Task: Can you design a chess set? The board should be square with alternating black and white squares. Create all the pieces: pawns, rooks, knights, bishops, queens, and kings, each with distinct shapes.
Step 3801:
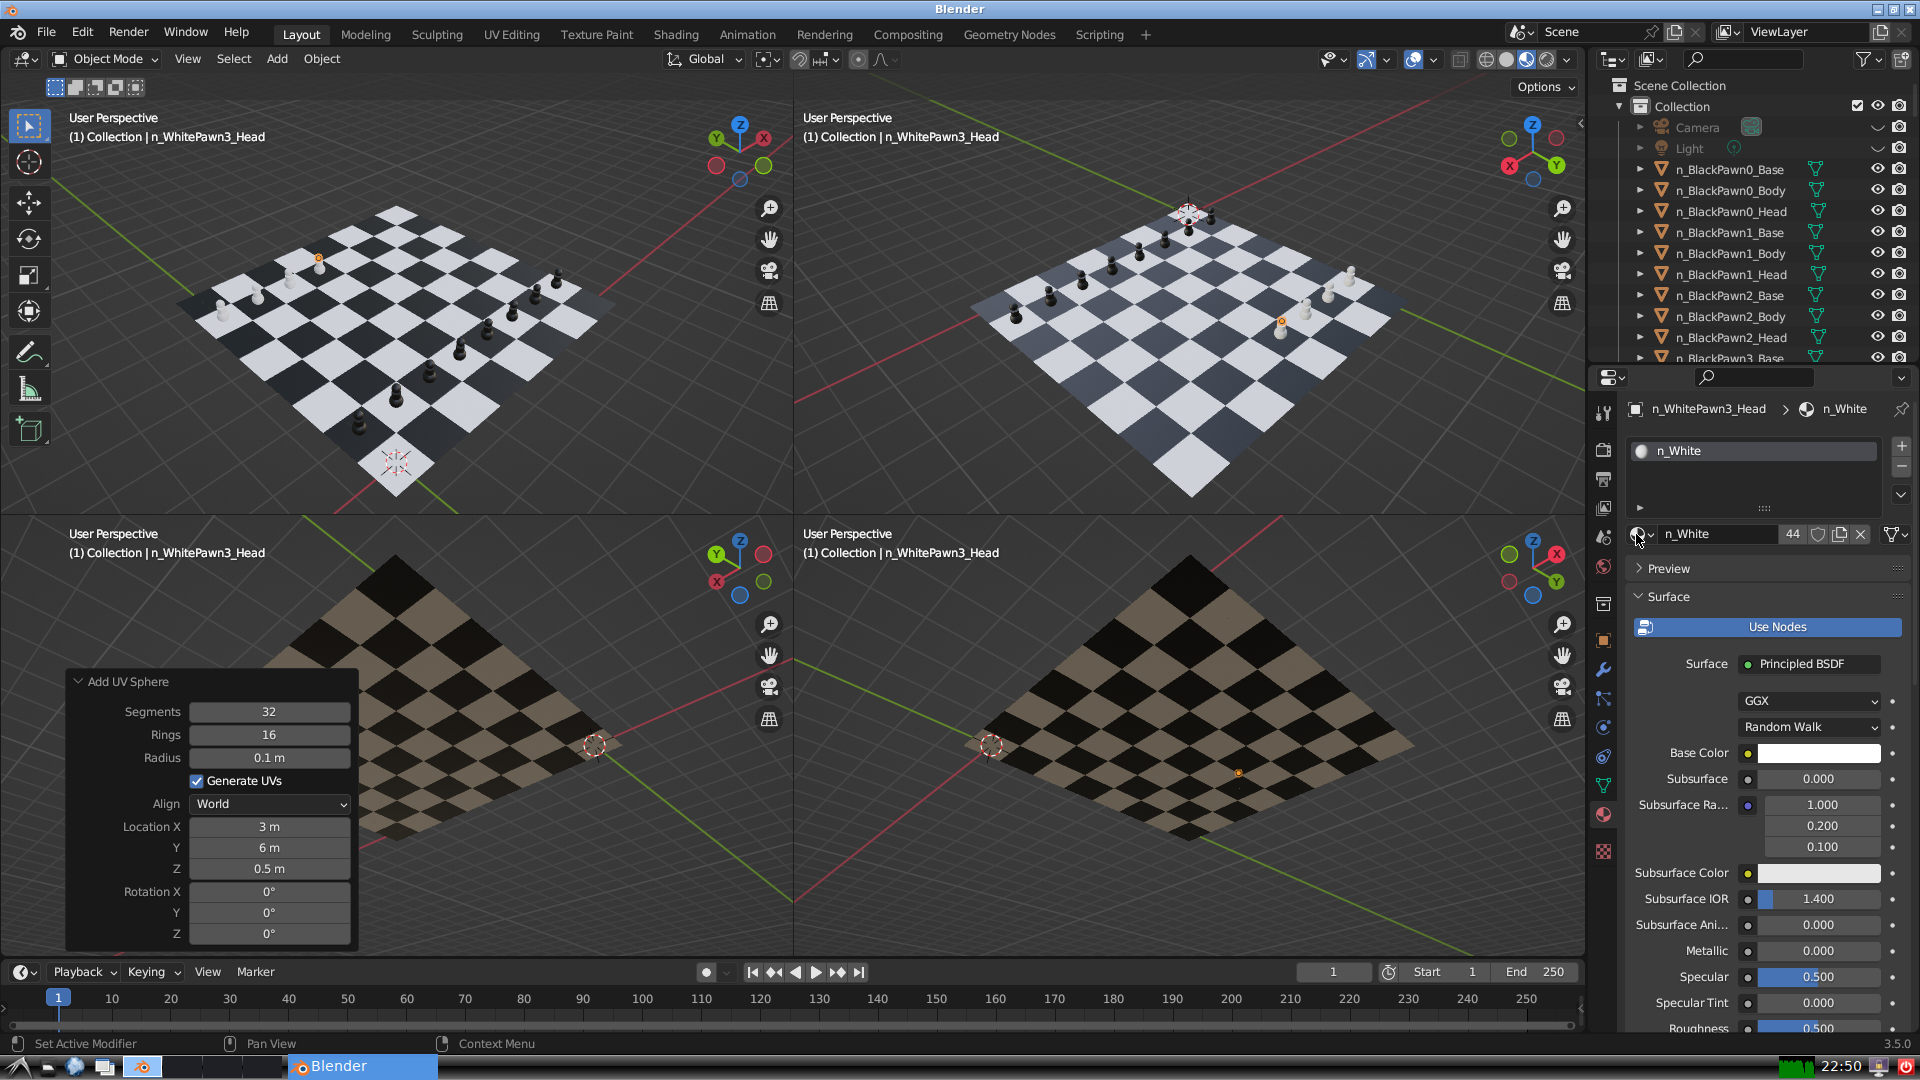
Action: {"mouse_move": [278, 58]}